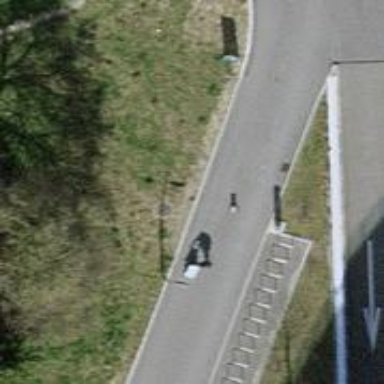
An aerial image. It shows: Rising bollard barrier.